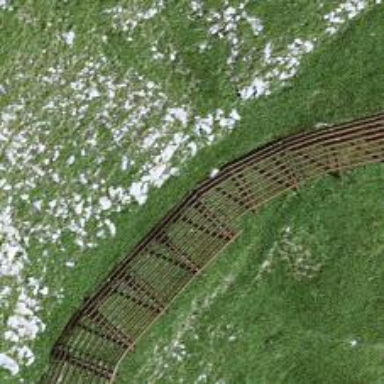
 designed to mitigate snow accumulations in specific area."